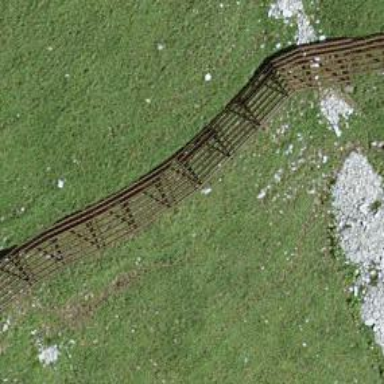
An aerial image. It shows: Snow fence that is man-made.